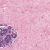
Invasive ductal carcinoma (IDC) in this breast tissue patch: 0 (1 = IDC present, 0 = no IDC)